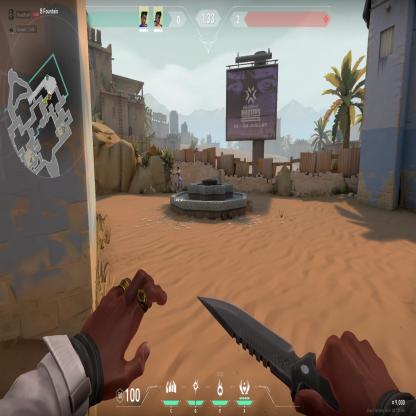
Label: teammate